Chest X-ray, PA view. Patient: 41 years old, sex M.
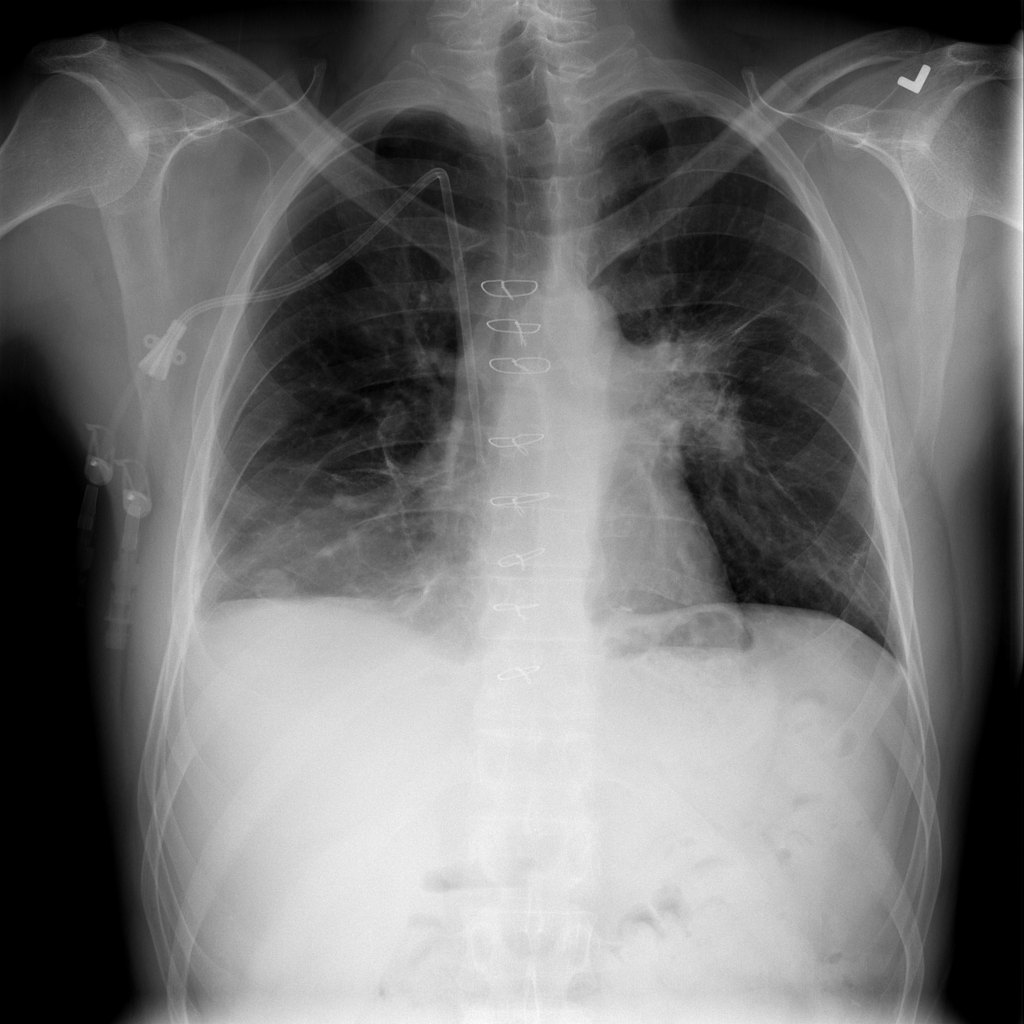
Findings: Mass